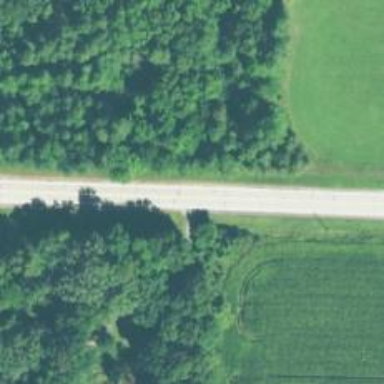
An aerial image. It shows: Primary highway.